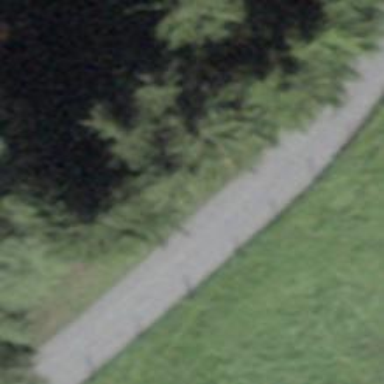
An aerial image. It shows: Bench.